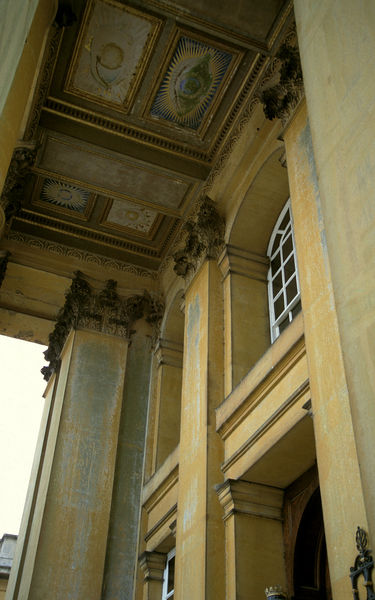
Titel: Nordfassade, Hauptblock, Mittelrisalit, Portikus, Decke
Künstler: John Vanbrugh
Standort: Woodstock, Oxfordshire
Institution: Blenheim Palace
Schlagwörter: blau, gemälde, gott, gelb, ocker, stadt, ausschnitt, fenster, grau, pfeiler, säule, säulen, tür, weiss, gebäude, haus, schloss, malerei, wand, architektur, augen, barock, rahmen, stein, goldrahmen, gitter, kirche, auge, gold, decke, klassizismus, krone, bilder, bogen, fassade, italien, mauer, türe, pilaster, rundbogen, detail, dekor, wandmalerei, stuck, hoch, tor, halle, foto, bögen, eingang, eisen, loggia, torbogen, strahlen, kapitelle, kapitell, fragment, portal, gesims, portikus, fresken, heiliger, tempel, kasetten, kassetten, kassettendecke, deckengemälde, fresko, bemalung, korinthisch, vordach, verzierungen, golf, fesnter, kassette, geist, lisenen, deckenmalerei, froschperspektive, vorhalle, rundbägen, freske, auge gottes, deteil, ornemente, türsturz, aufwärts, korinthisches kapitell, bugen, pfieler, allsehendes auge, oenement